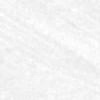
Label: change